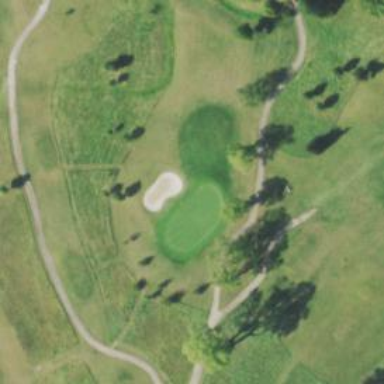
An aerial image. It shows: View of golf hole.